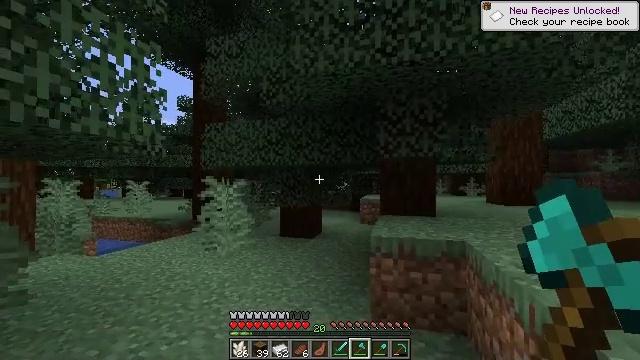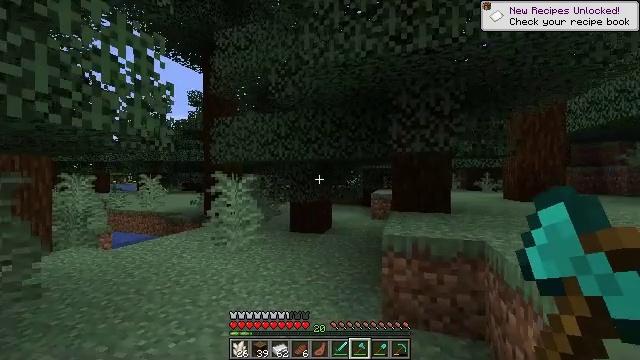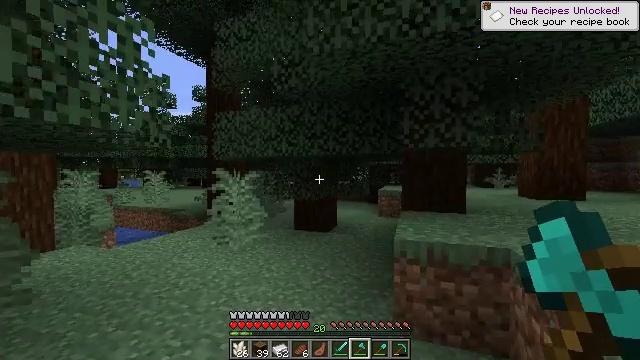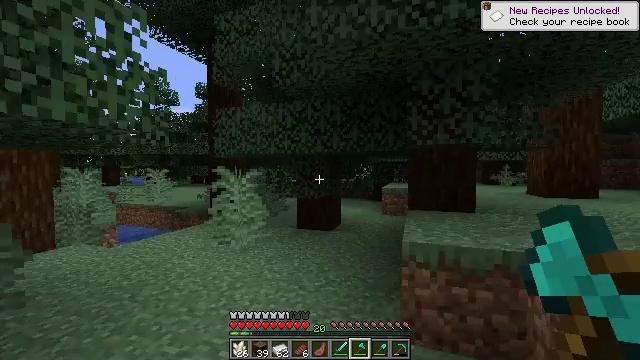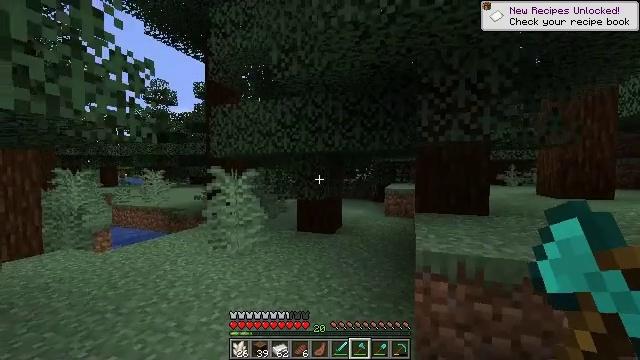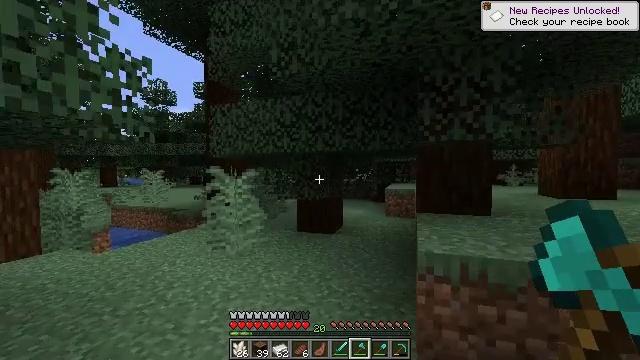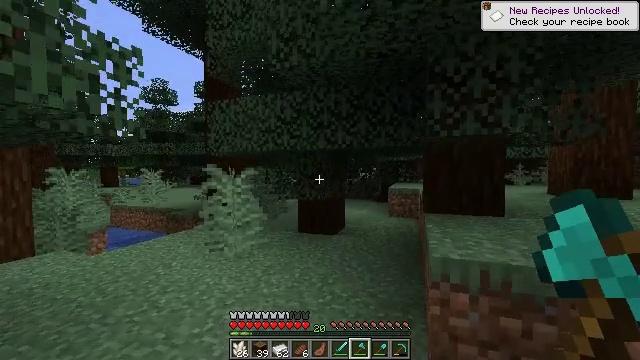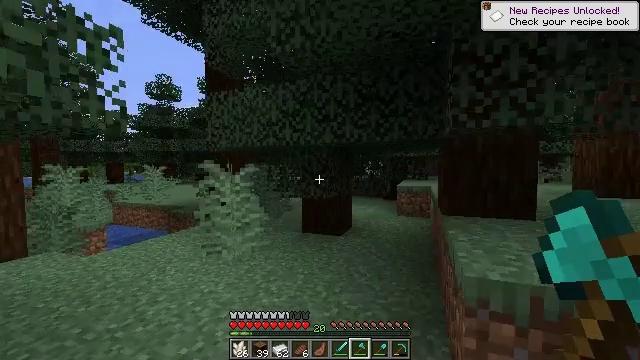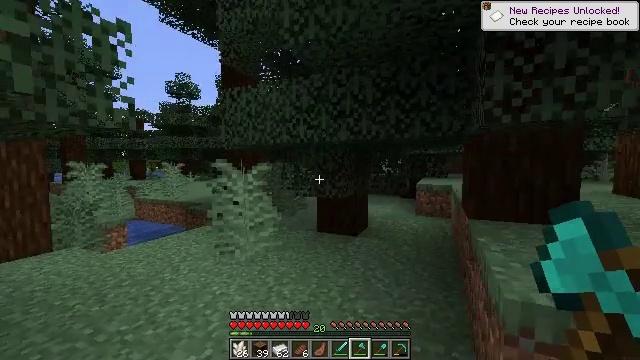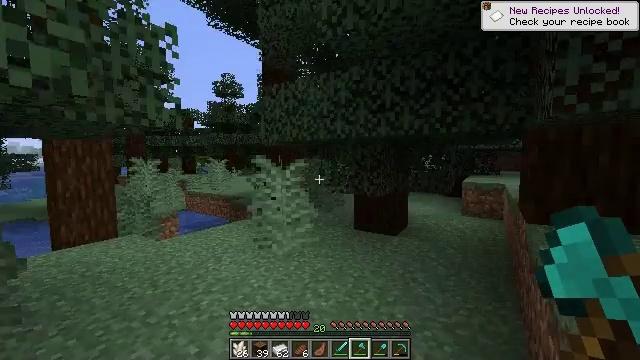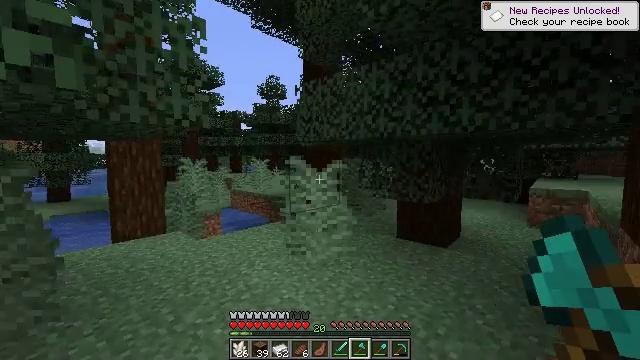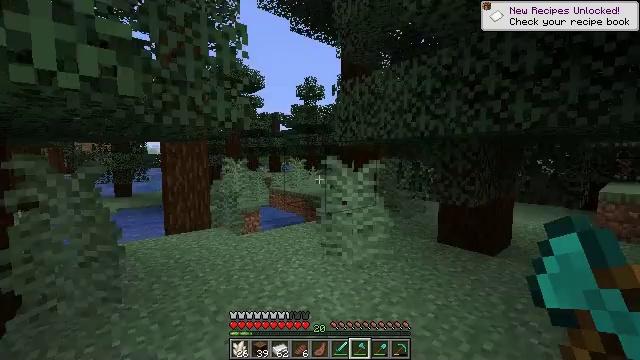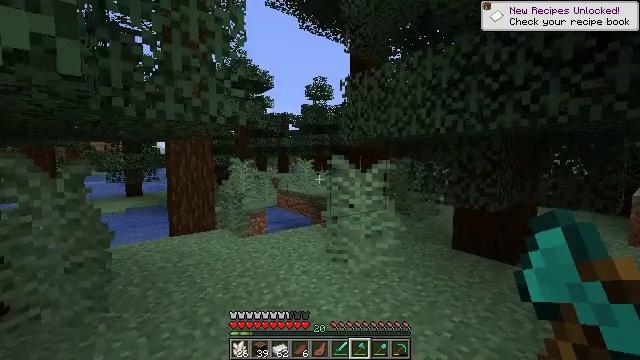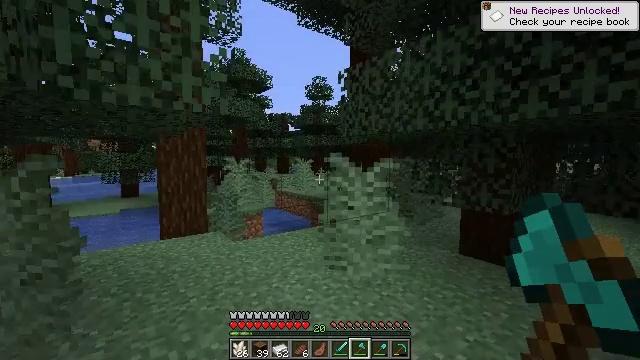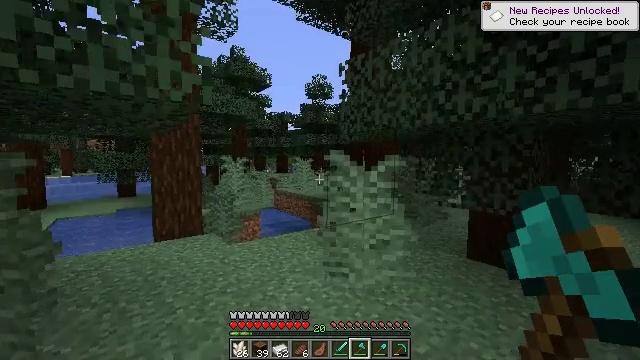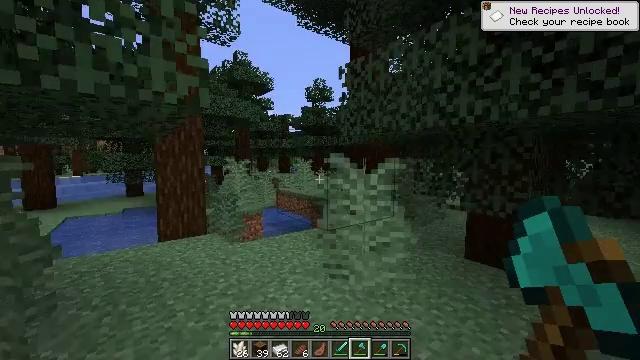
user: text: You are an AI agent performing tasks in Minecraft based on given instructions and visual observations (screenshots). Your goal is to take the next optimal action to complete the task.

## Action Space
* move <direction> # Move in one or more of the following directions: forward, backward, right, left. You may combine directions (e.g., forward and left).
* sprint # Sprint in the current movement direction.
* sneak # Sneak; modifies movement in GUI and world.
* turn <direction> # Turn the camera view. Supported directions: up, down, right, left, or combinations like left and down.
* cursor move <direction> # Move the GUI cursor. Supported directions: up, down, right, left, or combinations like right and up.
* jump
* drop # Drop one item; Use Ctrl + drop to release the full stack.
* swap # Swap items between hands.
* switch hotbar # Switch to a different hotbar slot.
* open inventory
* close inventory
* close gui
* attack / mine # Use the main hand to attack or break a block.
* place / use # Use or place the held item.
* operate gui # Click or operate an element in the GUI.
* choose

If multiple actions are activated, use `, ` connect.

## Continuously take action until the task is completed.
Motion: motion action
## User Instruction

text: Remove the large fern from the terrain.
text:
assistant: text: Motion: move forward, turn left and down
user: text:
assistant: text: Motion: move forward, turn left
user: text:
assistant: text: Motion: move forward
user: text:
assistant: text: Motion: move forward
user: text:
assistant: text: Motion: move forward
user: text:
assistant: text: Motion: move forward
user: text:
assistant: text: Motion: move forward, turn left
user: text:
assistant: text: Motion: move forward, turn left
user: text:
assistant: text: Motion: move forward, turn left
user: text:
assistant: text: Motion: move forward, turn left
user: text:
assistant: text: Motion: move forward, turn left
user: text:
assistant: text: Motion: move forward, turn left
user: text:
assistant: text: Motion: move forward
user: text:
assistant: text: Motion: move forward, sprint
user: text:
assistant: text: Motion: move forward, sprint
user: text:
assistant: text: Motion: move forward, sprint
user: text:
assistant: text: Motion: move forward, sprint
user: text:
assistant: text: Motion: move forward
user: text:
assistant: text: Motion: move forward, turn right and down
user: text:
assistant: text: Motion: move forward, turn right
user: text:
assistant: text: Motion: move forward, turn right
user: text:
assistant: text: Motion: move forward and move right
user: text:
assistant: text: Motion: move forward and move right, sprint
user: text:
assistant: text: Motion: move forward and move right, sprint
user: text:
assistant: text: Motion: move forward and move right, sprint
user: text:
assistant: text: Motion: move forward, sprint
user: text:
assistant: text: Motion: move forward, sprint
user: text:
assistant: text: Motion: move forward
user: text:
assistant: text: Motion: move forward
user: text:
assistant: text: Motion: move forward